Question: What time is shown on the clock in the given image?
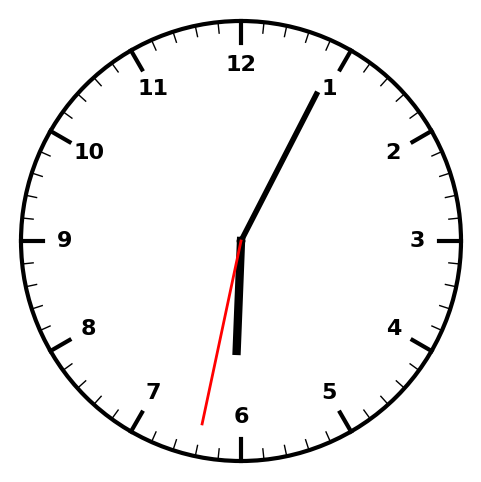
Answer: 06:04:32